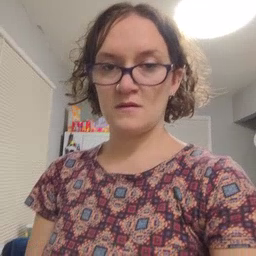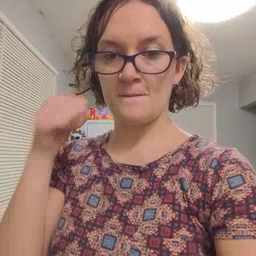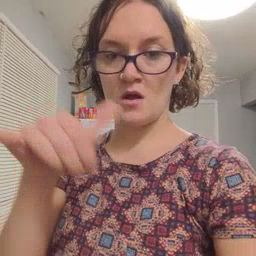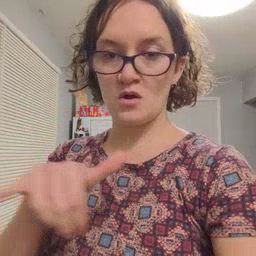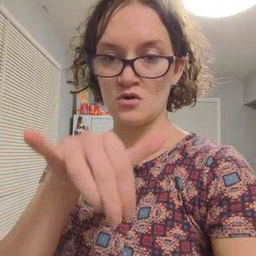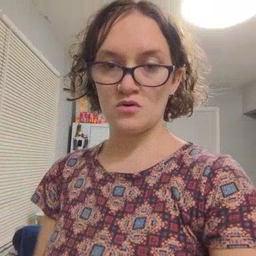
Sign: backyard